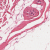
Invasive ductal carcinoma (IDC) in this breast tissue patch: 0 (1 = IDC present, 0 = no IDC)